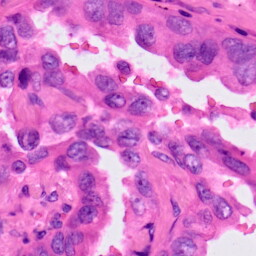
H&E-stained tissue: Lung